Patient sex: F
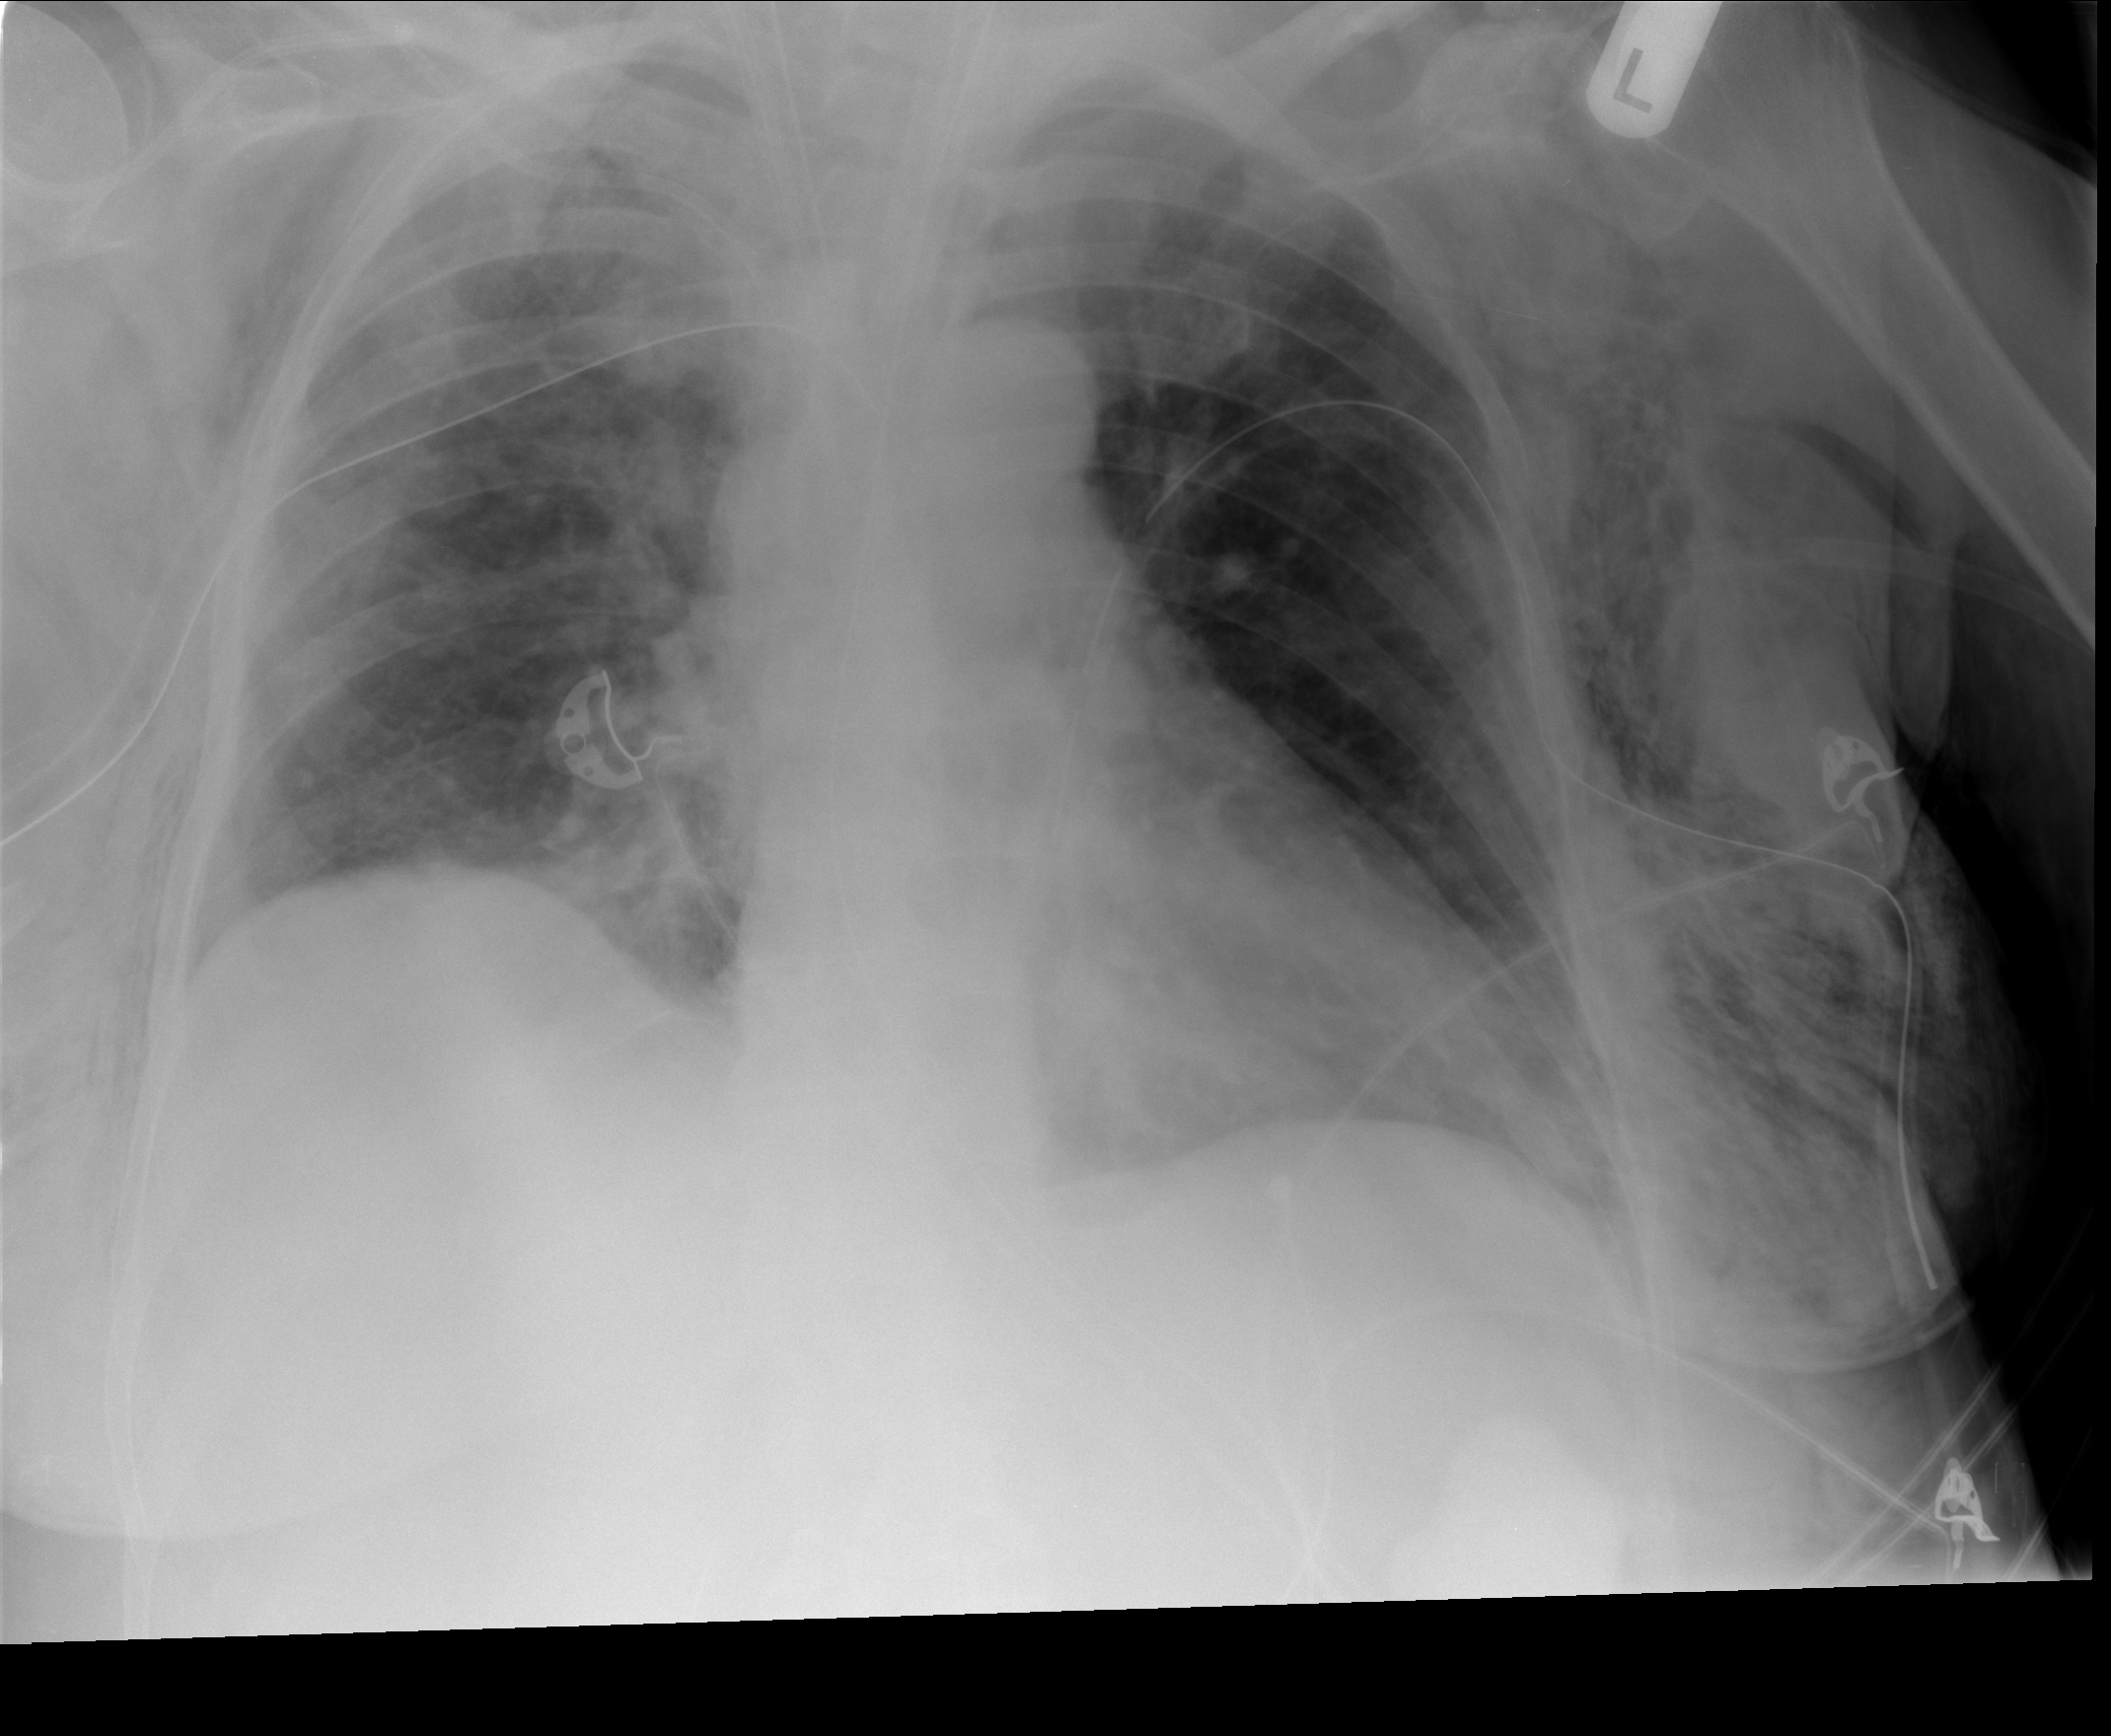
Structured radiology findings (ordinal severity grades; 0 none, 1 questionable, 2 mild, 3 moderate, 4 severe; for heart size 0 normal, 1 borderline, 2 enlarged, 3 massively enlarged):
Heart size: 0
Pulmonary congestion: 2
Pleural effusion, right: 0
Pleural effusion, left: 2
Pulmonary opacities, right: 2
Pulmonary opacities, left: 0
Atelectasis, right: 3
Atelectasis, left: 0